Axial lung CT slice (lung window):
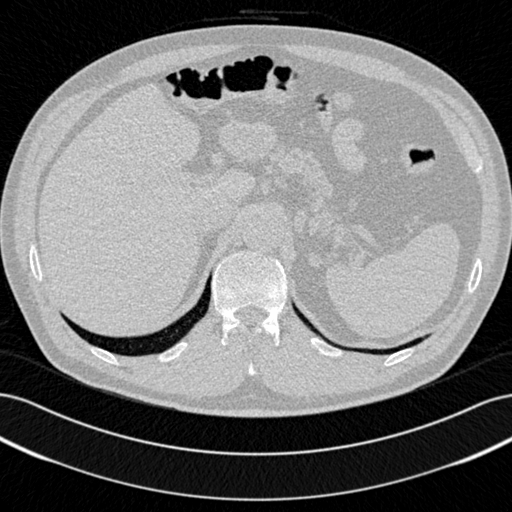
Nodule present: no